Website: apple-inc
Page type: customer-info-address
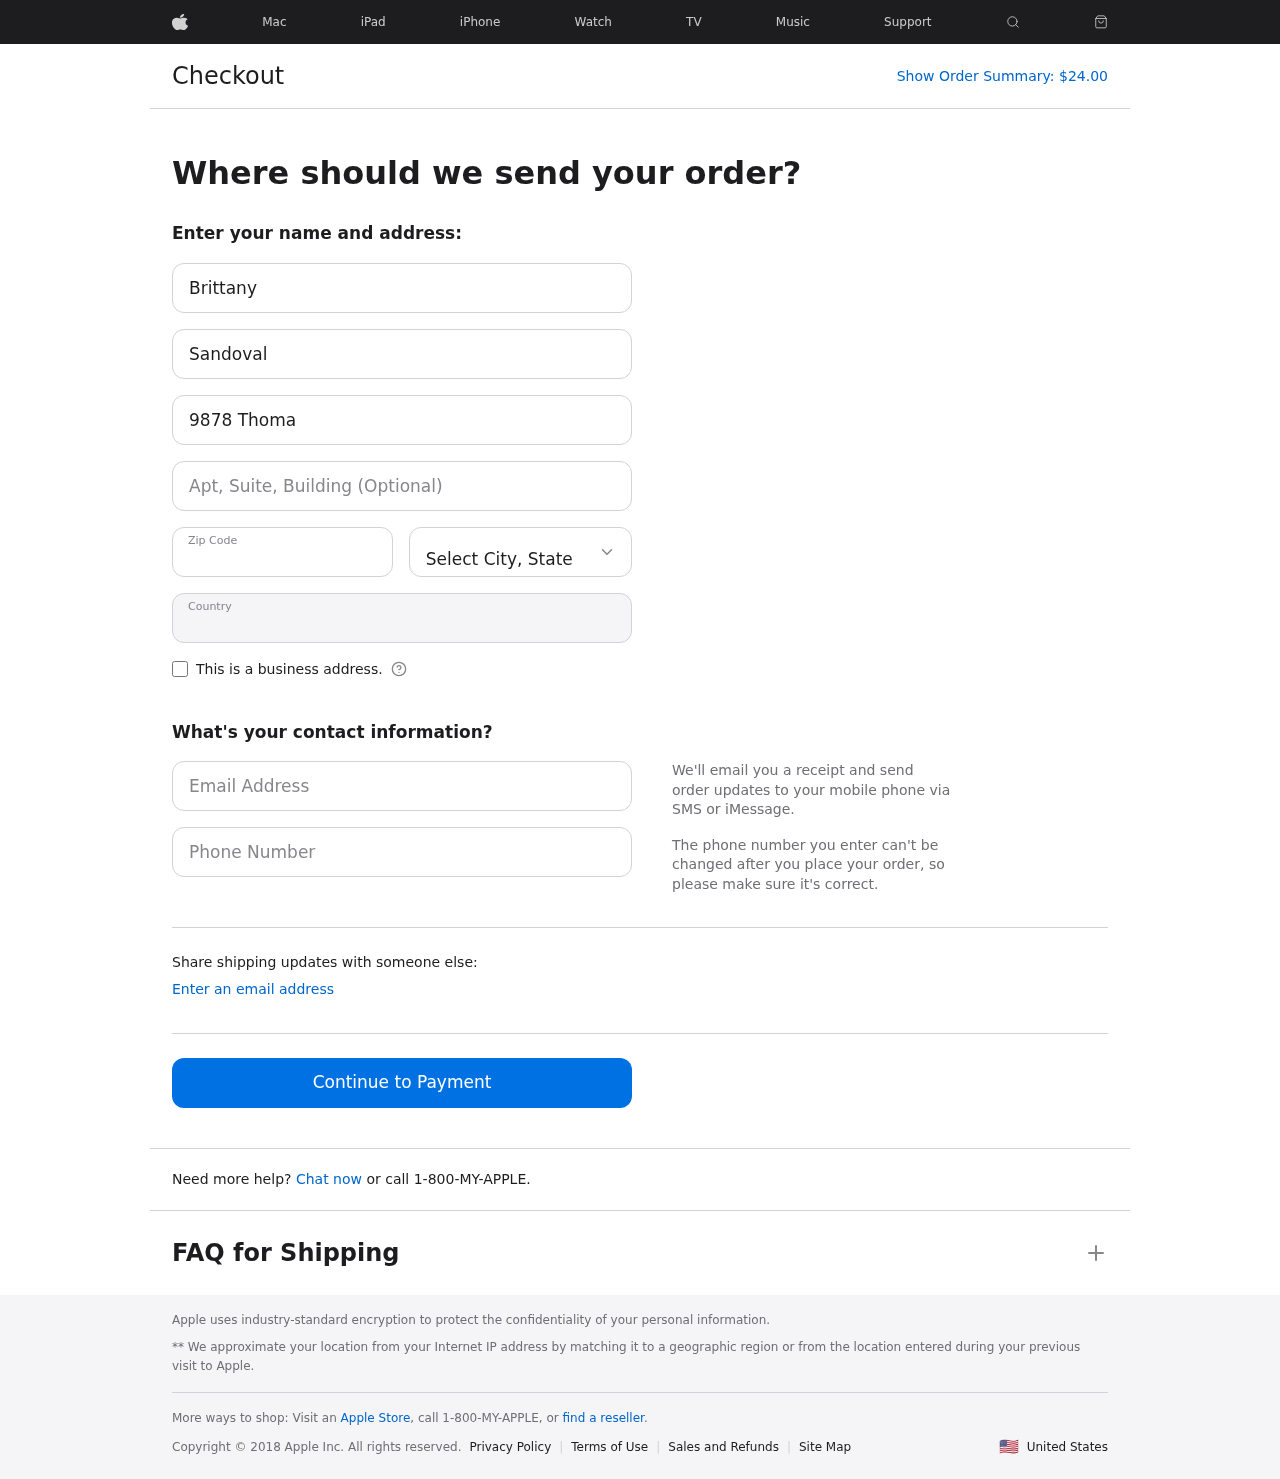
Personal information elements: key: PII_CITY_STATE
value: Mcdanielport, ME
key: PII_COUNTRY
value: United States
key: PII_EMAIL
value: brittany_sandoval@gmail.com
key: PII_FIRSTNAME
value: Brittany
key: PII_LASTNAME
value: Sandoval
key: PII_PHONE
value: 8055136637
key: PII_POSTCODE
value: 21029
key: PII_STREET
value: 9878 Thomas Loop Suite 212
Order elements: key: ORDER_TOTAL
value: $24.00